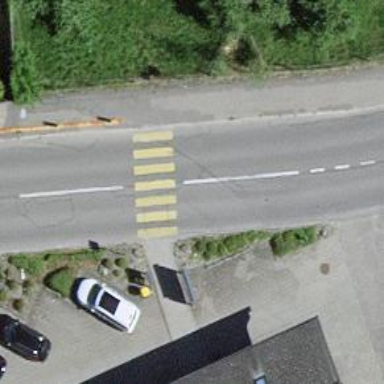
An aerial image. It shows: Zebra crossing on the road.